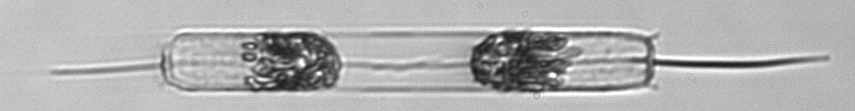
Label: Ditylum_brightwellii